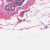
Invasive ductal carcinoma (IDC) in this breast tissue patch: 0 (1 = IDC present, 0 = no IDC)